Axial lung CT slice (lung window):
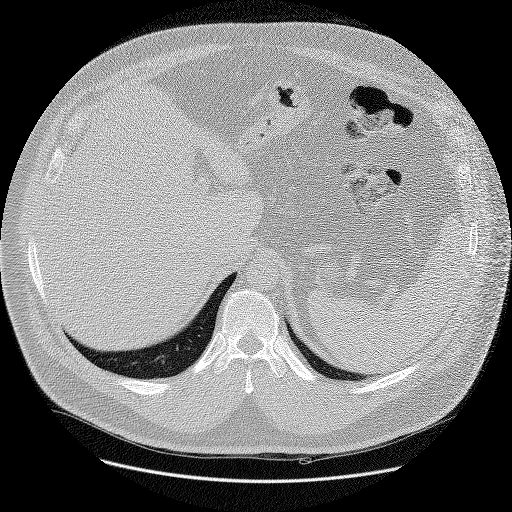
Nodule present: no